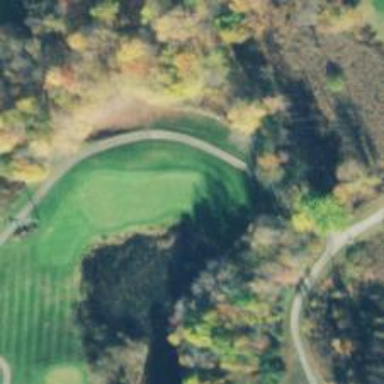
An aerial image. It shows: View of golf hole.